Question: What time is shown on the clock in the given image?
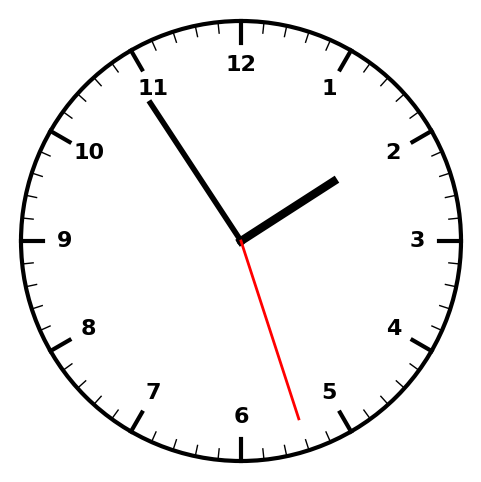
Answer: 01:54:27